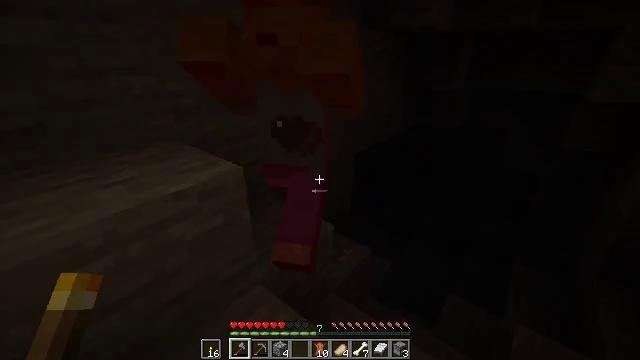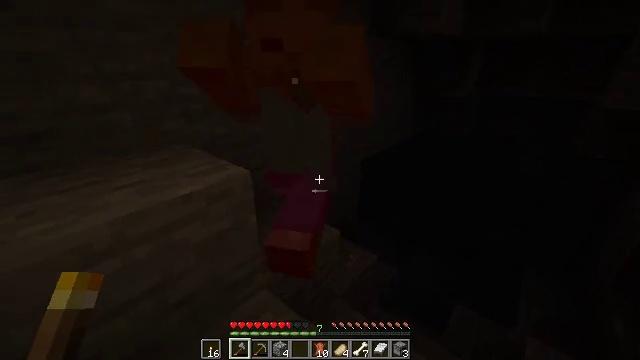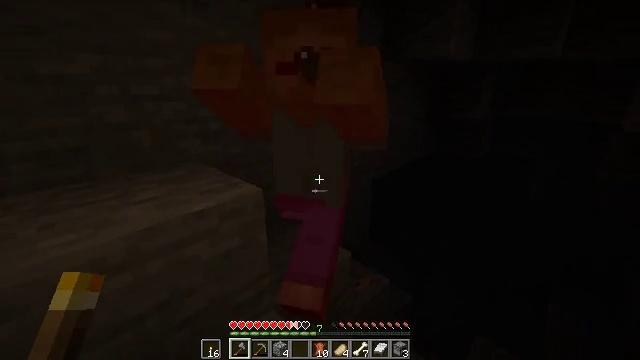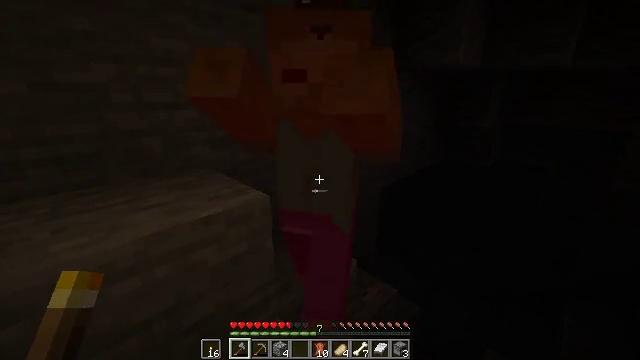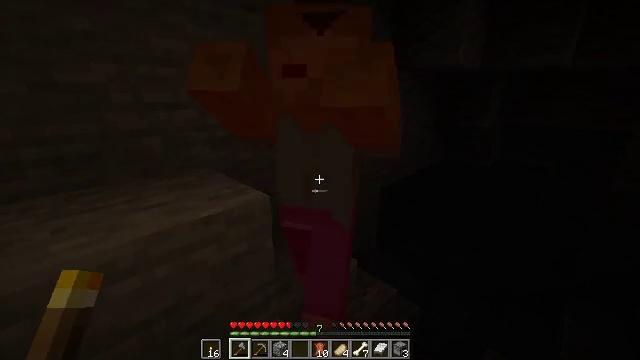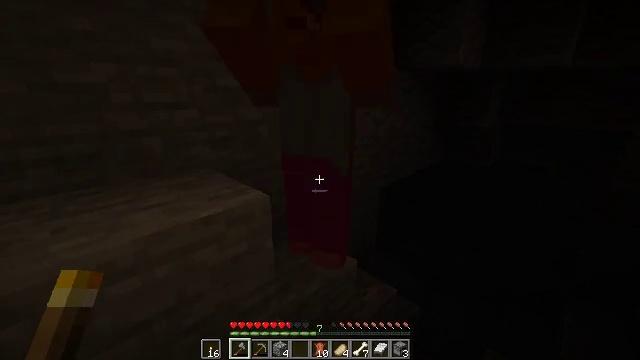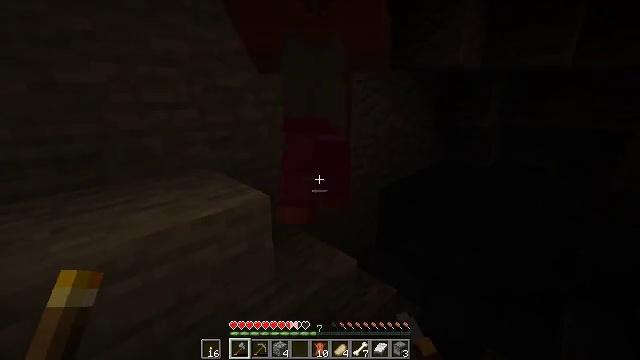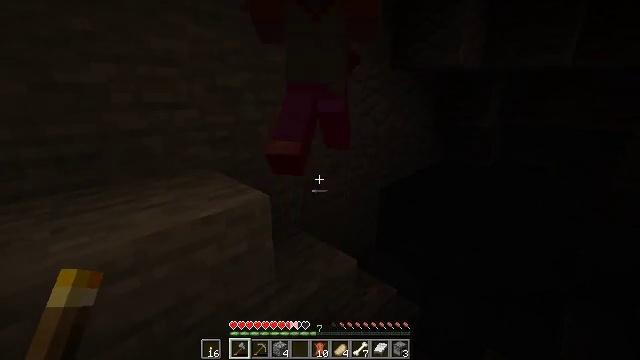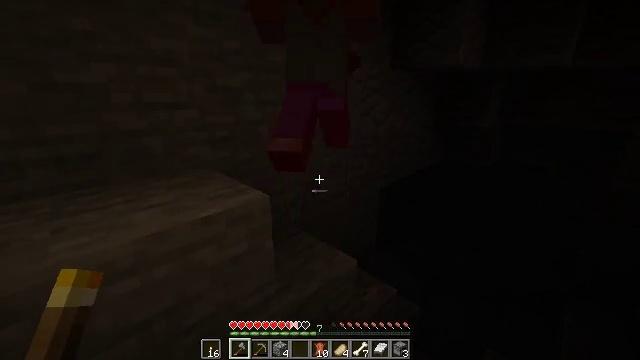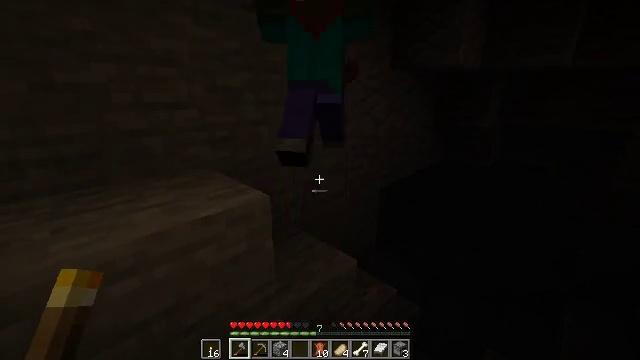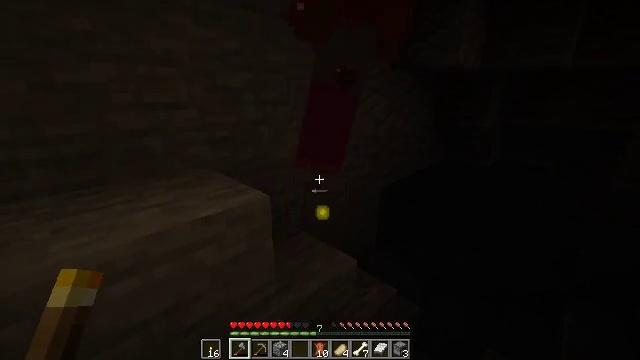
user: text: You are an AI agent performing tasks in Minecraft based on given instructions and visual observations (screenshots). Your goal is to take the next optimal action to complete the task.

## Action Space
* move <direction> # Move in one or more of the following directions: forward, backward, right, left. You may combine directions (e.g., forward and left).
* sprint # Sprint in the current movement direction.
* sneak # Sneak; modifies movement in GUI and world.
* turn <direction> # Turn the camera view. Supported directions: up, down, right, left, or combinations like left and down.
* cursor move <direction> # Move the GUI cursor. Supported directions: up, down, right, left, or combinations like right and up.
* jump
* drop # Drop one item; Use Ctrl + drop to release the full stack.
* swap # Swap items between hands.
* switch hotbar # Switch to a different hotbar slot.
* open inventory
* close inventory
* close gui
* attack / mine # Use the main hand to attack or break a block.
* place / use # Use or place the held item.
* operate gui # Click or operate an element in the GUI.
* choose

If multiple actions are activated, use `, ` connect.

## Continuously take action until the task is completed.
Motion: motion action
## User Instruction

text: Hunt the zombie.
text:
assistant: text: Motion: turn left and up
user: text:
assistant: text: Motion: turn left and up
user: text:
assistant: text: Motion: turn left and up
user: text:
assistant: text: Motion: no_op
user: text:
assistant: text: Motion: attack / mine
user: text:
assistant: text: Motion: attack / mine
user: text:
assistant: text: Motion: attack / mine
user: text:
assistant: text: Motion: attack / mine
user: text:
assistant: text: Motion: attack / mine
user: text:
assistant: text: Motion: no_op
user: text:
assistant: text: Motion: no_op